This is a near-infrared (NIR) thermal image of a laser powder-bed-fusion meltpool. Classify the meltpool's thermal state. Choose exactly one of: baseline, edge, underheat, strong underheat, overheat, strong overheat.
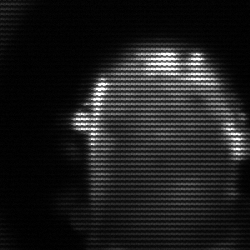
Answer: baseline